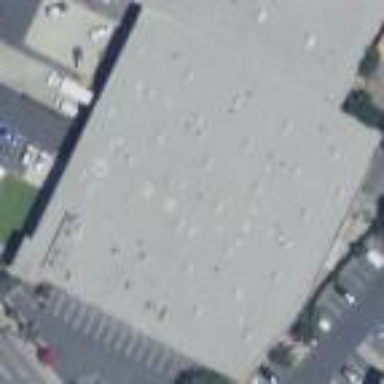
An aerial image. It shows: Warehouse.